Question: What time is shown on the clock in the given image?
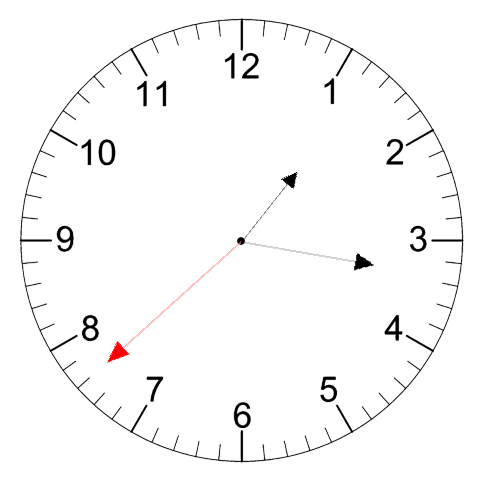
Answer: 01:16:38